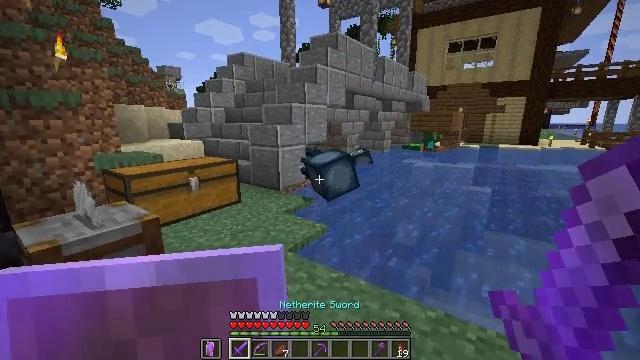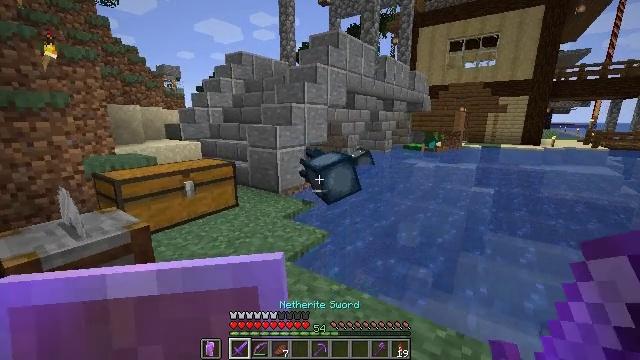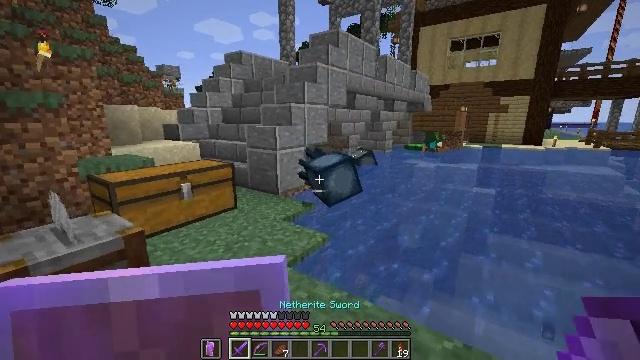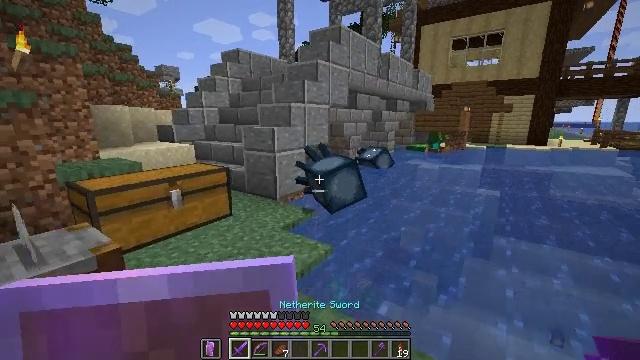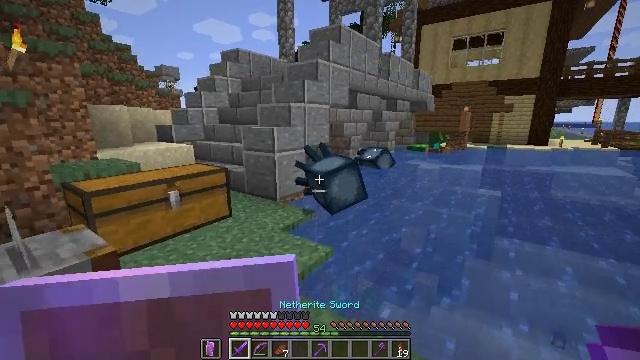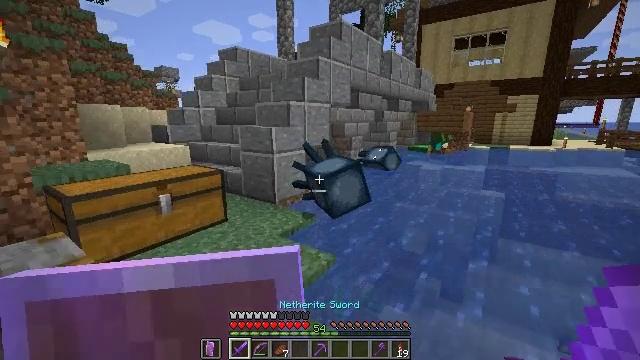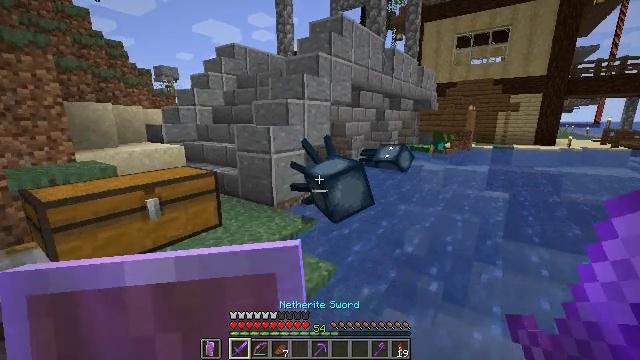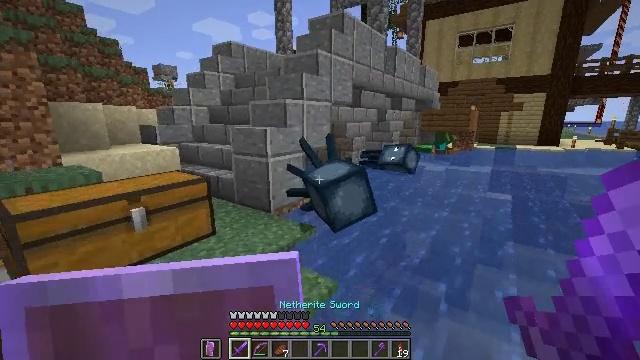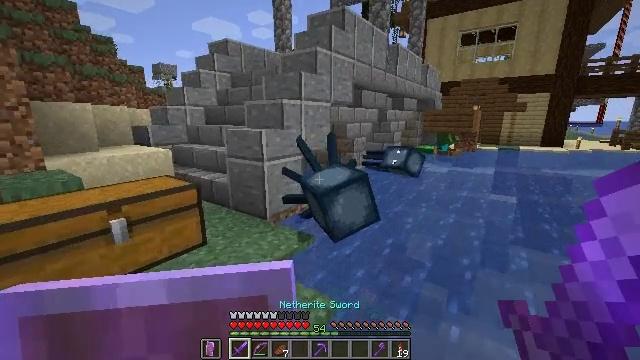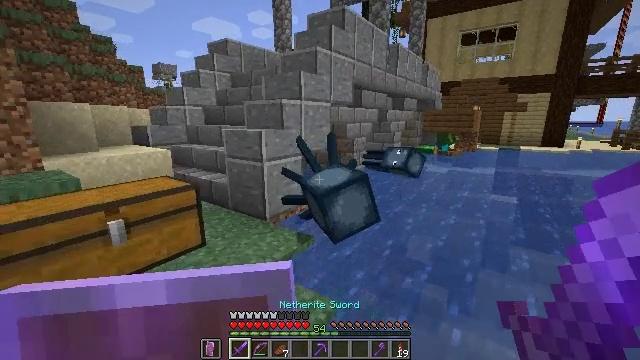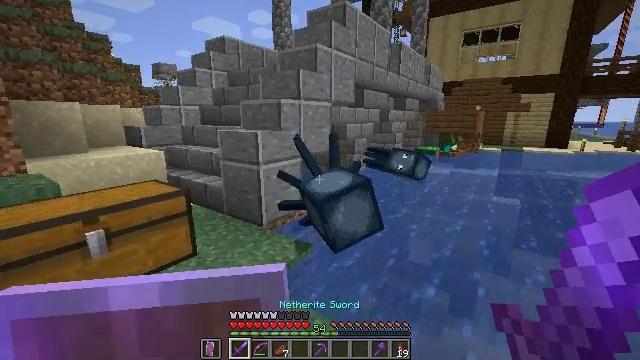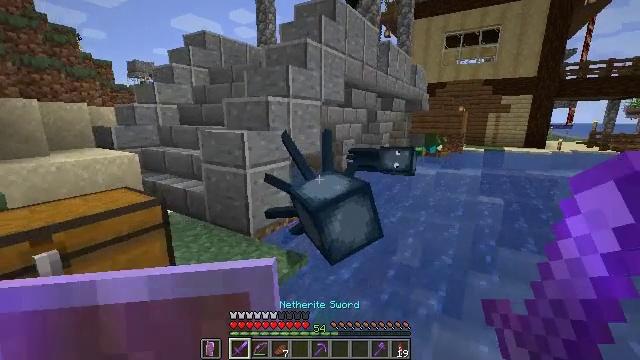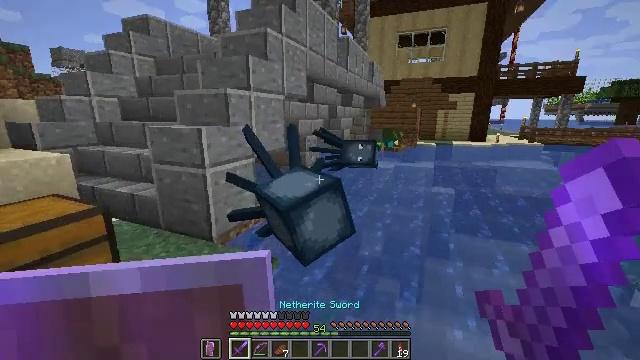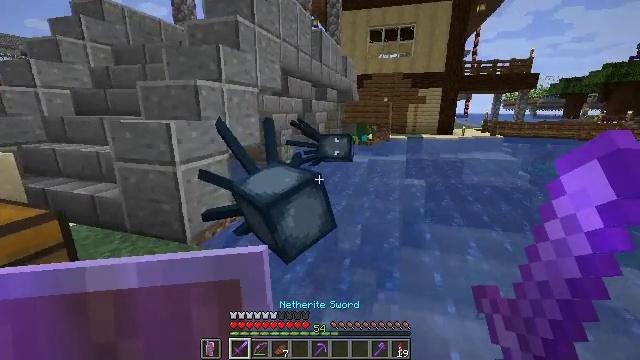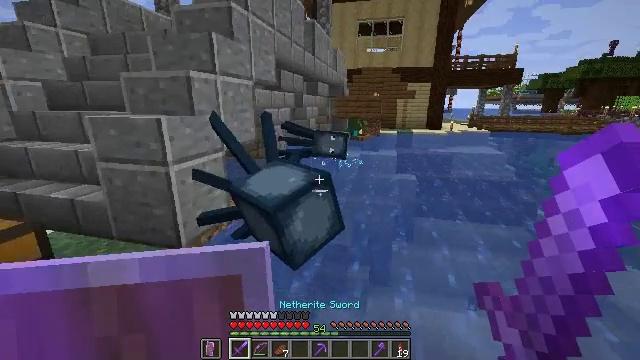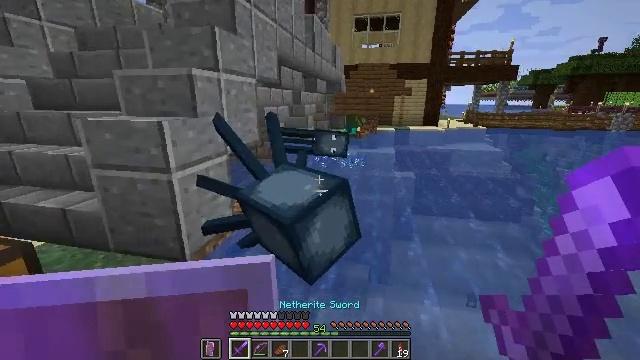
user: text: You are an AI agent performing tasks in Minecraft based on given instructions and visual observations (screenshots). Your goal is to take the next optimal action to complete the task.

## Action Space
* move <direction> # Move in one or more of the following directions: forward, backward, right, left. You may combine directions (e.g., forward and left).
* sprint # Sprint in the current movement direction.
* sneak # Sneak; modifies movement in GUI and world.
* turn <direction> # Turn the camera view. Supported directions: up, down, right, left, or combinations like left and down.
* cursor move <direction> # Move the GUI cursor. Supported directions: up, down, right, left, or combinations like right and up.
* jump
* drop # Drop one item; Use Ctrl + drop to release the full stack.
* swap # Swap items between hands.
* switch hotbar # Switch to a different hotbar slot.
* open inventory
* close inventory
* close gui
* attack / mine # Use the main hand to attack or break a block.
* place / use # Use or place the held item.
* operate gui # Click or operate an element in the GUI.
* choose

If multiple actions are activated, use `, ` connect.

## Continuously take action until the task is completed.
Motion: motion action
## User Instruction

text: Kill mobs.
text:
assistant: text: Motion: move forward
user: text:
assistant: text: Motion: move forward
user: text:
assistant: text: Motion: move forward
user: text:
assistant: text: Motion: move forward
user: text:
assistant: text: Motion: move forward
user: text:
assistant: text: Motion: move forward
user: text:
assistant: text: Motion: move forward
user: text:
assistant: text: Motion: move forward
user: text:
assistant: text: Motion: move forward
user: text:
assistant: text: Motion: move forward and move left
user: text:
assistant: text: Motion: move forward and move left, turn right
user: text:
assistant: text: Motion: move forward and move left, turn right
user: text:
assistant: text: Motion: move forward and move left, turn right and down
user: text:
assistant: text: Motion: move forward and move left, turn right
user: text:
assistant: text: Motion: move forward and move left, turn right
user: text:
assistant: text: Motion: move forward and move left, turn right and down
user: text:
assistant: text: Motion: move left, turn right and down
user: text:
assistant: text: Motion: turn right and down
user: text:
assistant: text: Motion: no_op
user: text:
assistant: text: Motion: no_op
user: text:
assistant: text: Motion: turn right and down
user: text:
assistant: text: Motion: no_op
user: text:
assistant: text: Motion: no_op
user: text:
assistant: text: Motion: no_op
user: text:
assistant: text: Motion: no_op
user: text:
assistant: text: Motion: no_op
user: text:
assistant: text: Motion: attack / mine
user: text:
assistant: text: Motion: turn left and down, attack / mine
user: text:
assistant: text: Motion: attack / mine
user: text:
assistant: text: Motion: turn left